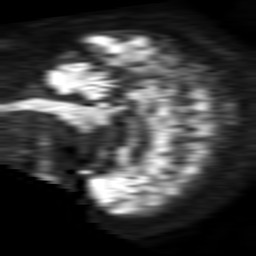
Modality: TRACE
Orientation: sagittal
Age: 71
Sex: female
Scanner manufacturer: philips
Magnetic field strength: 1.5 T
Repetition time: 4.6 s
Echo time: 0.0745 s